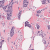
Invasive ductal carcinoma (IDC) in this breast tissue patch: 1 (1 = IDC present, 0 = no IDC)